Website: apple
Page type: delivery-shipping
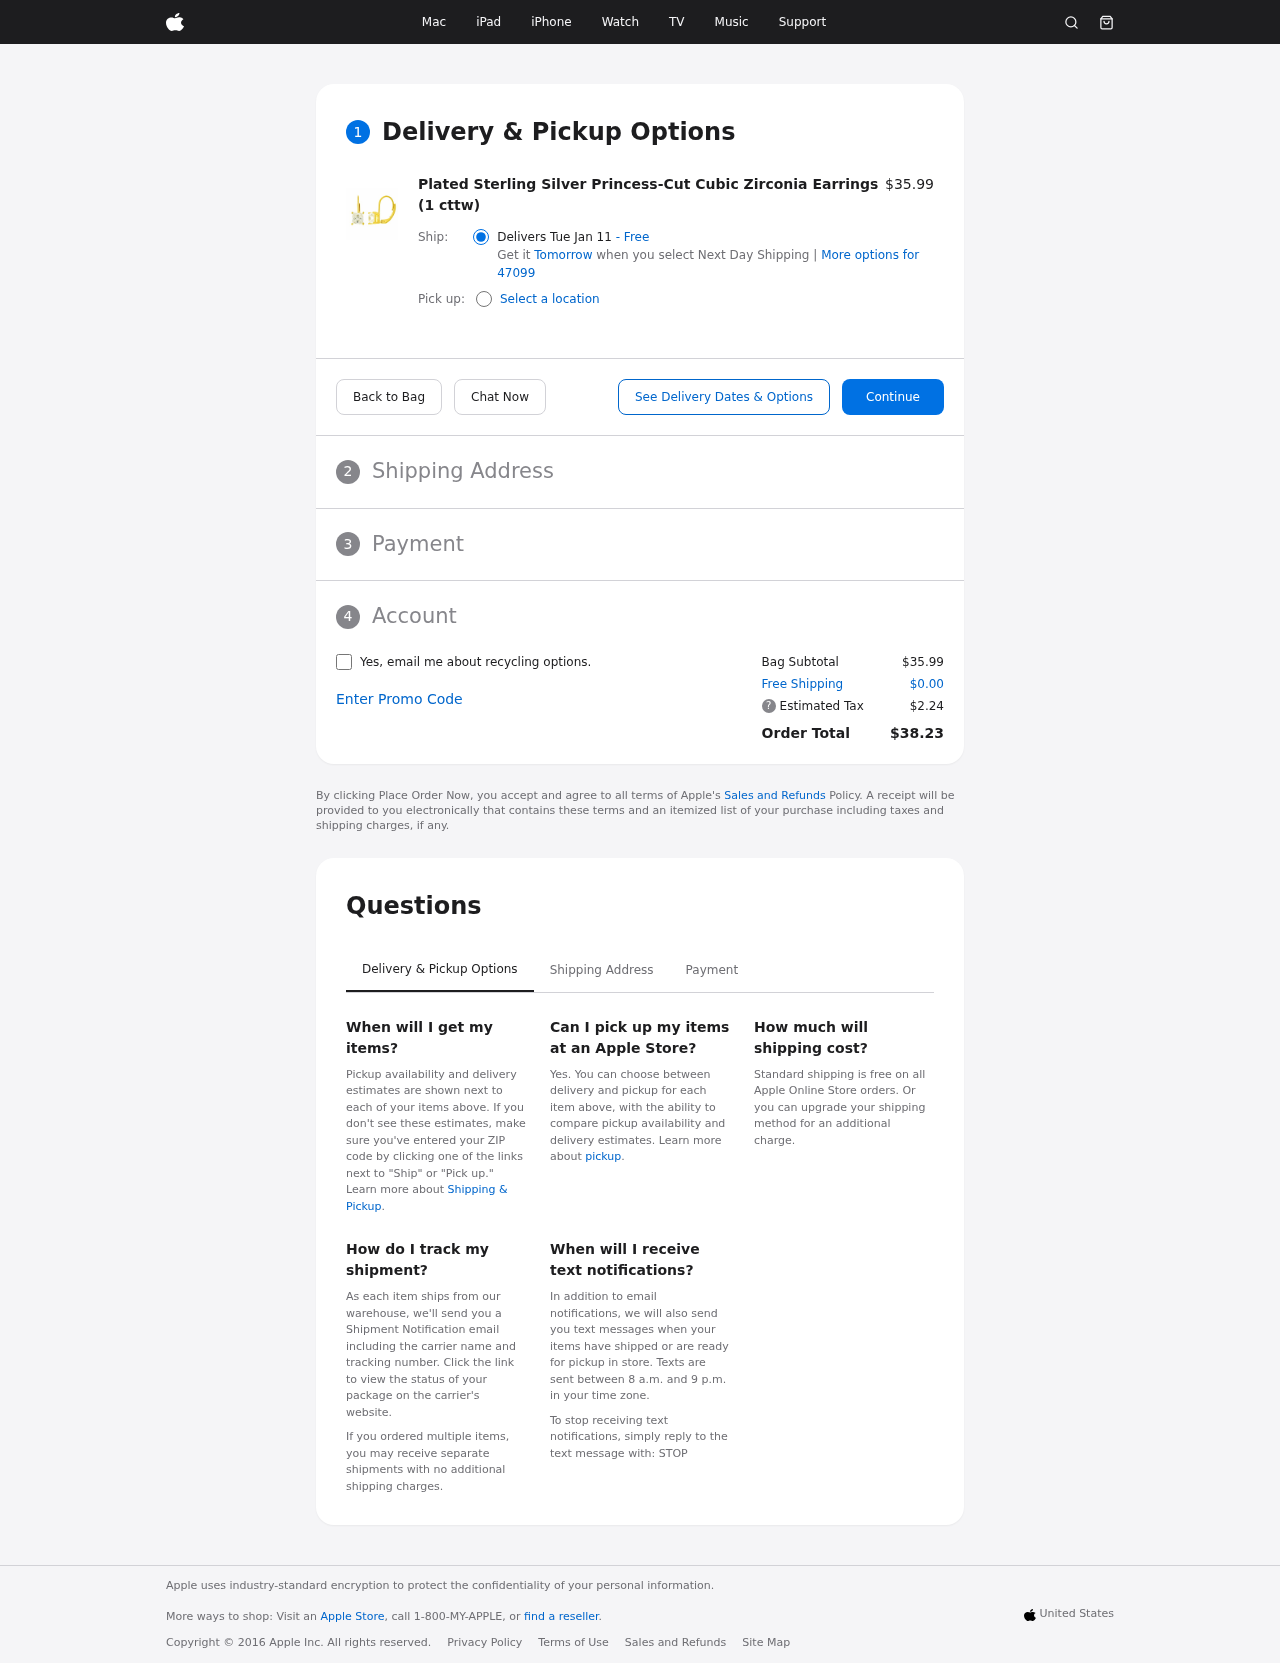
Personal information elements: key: PII_POSTCODE
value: More options for 47099
Product elements: key: PRODUCT1_NAME
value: Plated Sterling Silver Princess-Cut Cubic Zirconia Earrings (1 cttw)
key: PRODUCT1_PRICE
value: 35.99
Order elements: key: ORDER_DELIVERY_DATE
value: Delivers Tue Jan 11
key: ORDER_SUBTOTAL
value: $35.99
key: ORDER_SHIPPING_COST
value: $0.00
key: ORDER_TAX
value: $2.24
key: ORDER_TOTAL
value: $38.23